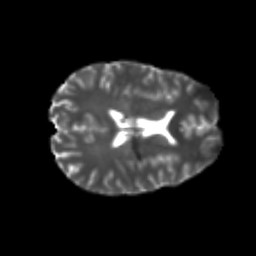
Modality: T2w
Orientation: axial
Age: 24
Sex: female
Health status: healthy
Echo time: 0.074 s